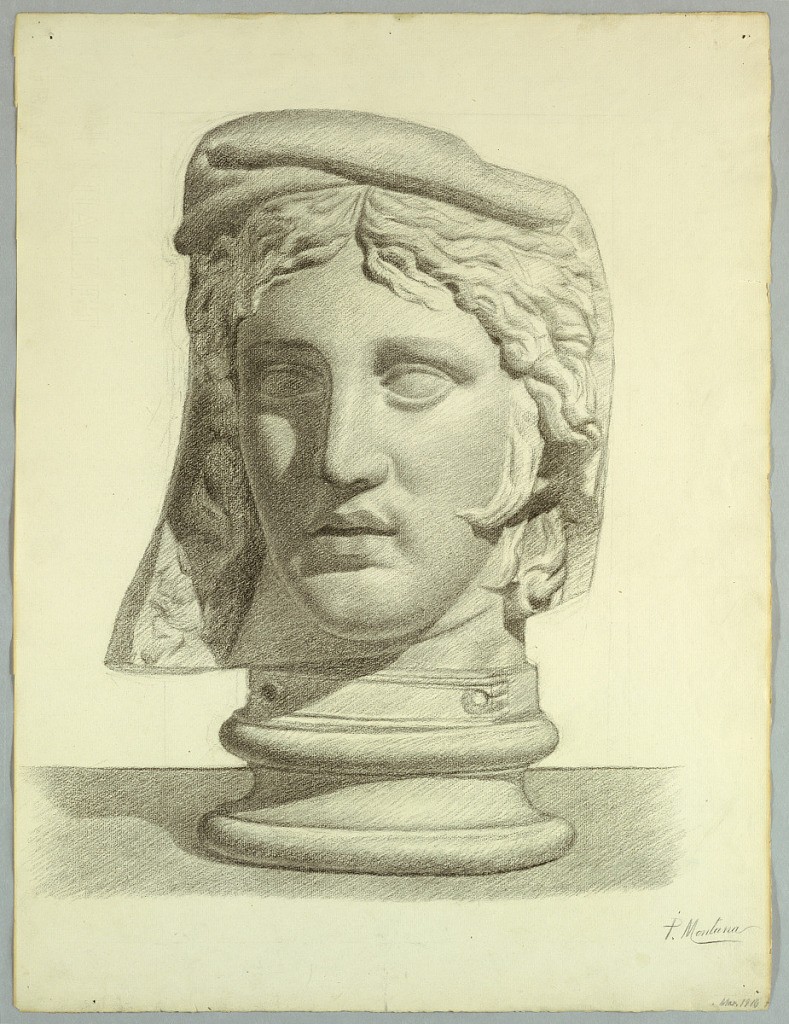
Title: Head of a Roman matron (rendering from a plaster cast)
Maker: Pietro Montana, b. 1890
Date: March 1910
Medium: Charcoal on paper.
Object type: Drawing
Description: Vertical rectangle. The head is seen turned slightly to the left, and rests on a socle. Signed (in charcoal), lower right: "P. Montana / Mar. 1910".